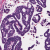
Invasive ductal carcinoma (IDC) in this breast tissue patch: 1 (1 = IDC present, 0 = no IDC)